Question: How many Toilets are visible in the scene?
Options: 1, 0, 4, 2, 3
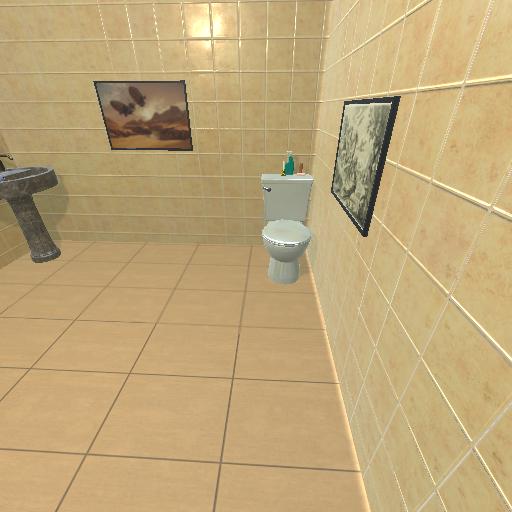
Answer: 1